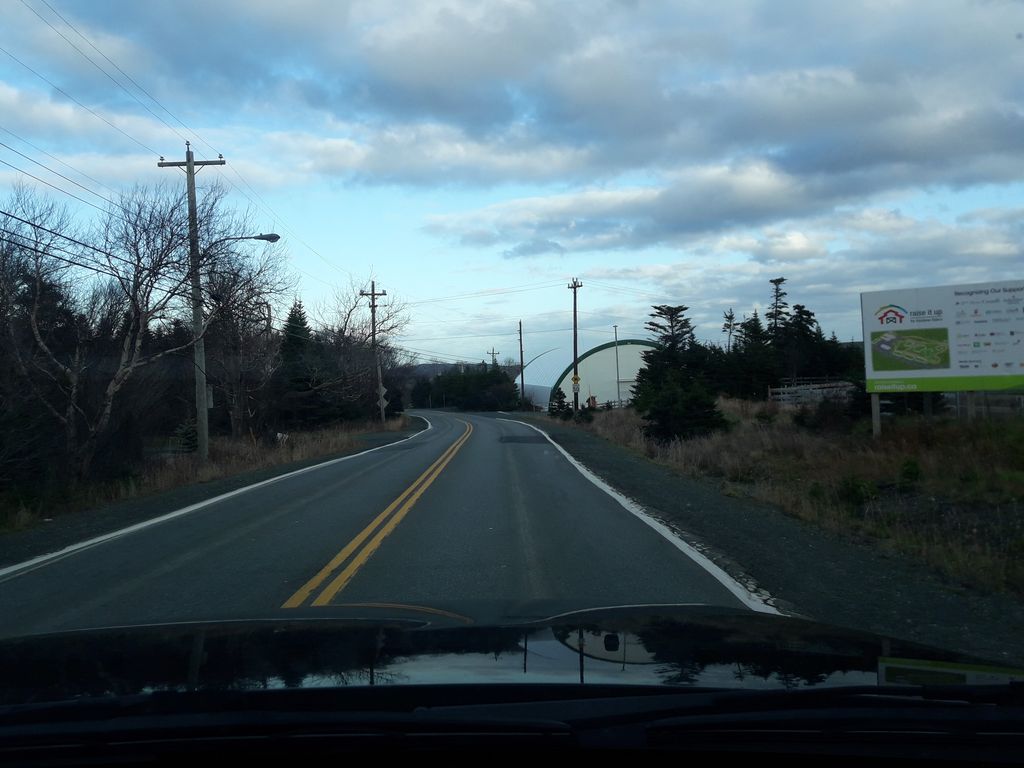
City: st_johns